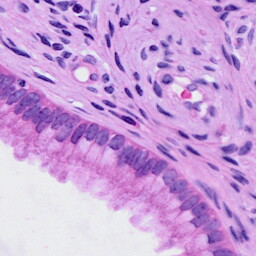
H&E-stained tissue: Cervix